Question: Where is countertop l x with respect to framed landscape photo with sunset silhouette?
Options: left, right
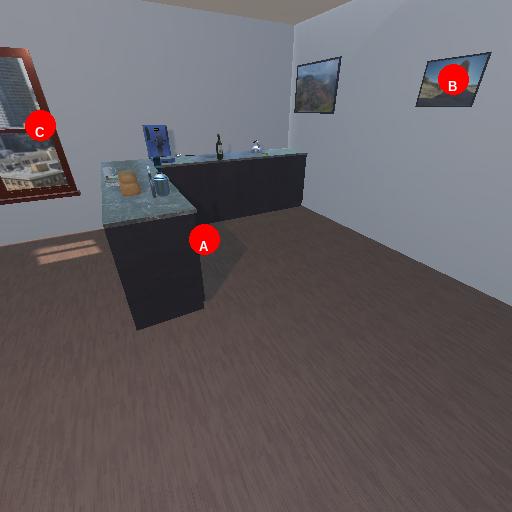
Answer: left